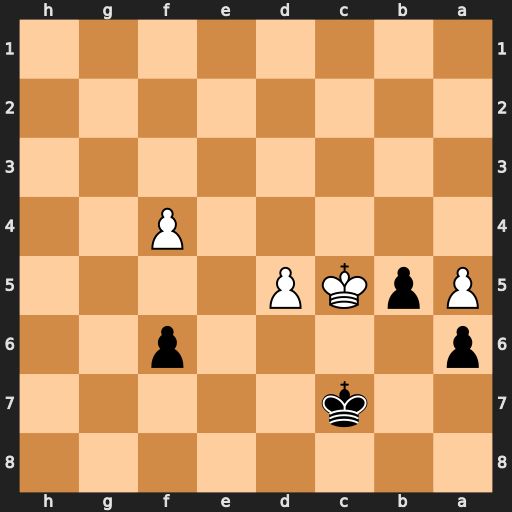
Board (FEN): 8/2k5/p4p2/PpKP4/5P2/8/8/8
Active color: b
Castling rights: -
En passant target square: -
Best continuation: f5 d6+ Kd7 Kd5 b4 Kc4 Kxd6